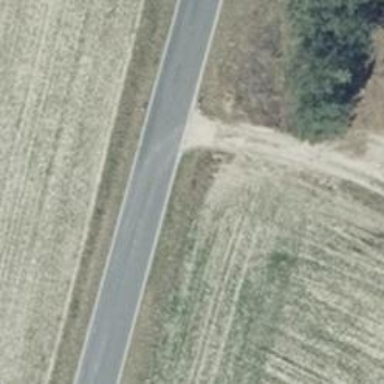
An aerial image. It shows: Track road with grade4 tracktype.